高一 · 立体几何学
如图 1-1-21 是一个几何体的表面展开图形, 则这个几何体是

图 1-1-21

【
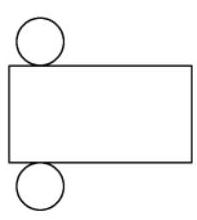
答案: 】圆柱
解析: 】一个长方形和两个圆折叠后，能围成的几何体是圆柱。

【